二年级 · 算术
计算 $3 \times 4 \div 2$ 时, 应先算 )法; 计算 $8 \times(4+2)$ 时, 应先算 ( )法。
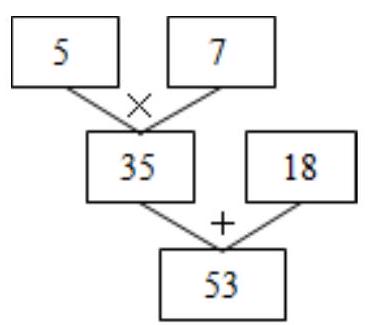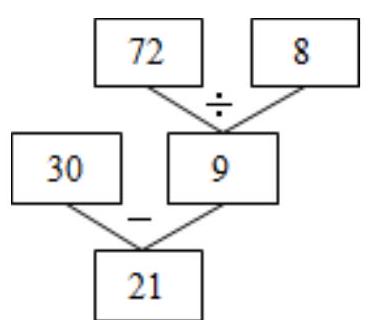
答案: 乘 加

【详解】略

8 ._详解

$5 \times 7+18=53$

$30-72 \div 8=21$

【详解】略